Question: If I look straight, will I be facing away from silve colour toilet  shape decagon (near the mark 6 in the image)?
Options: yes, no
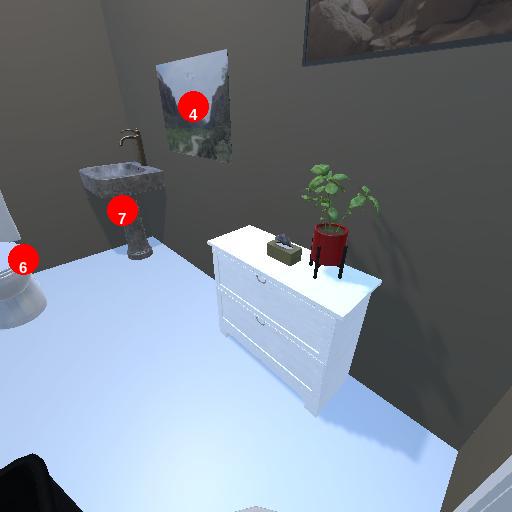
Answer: yes